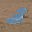
Label: 3